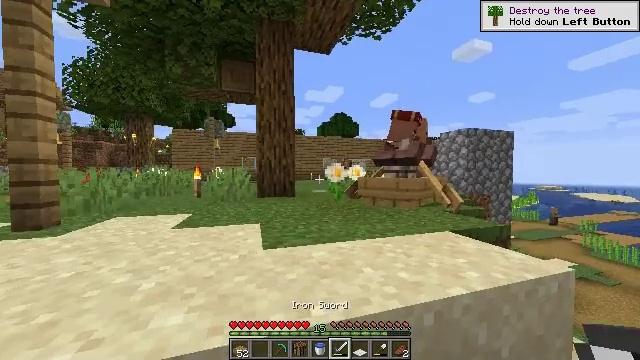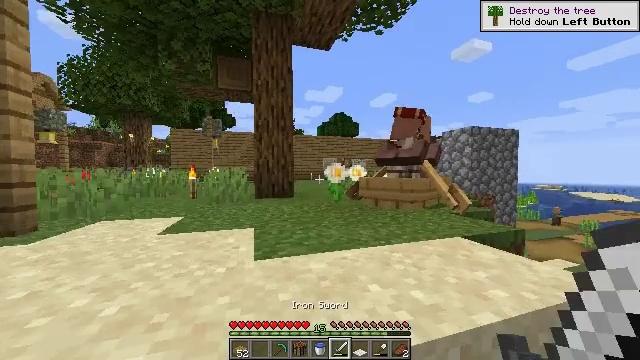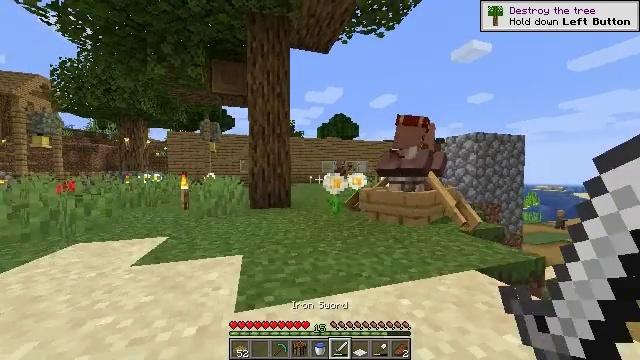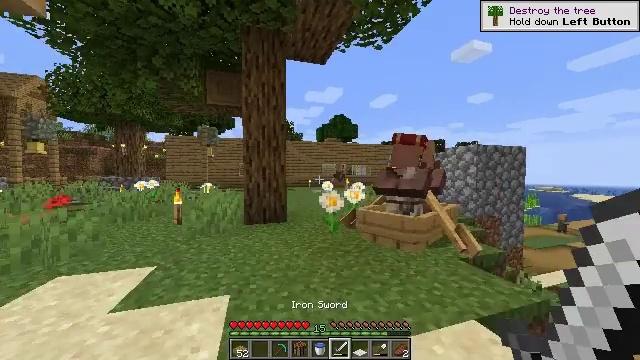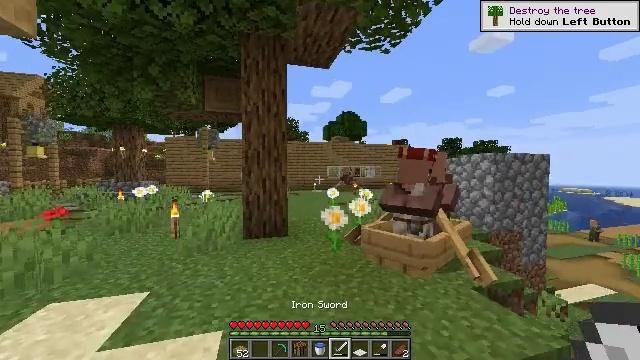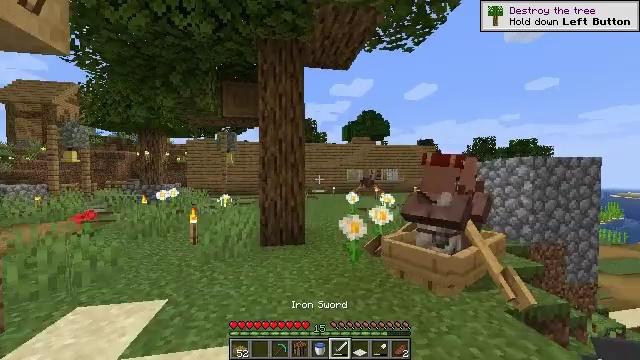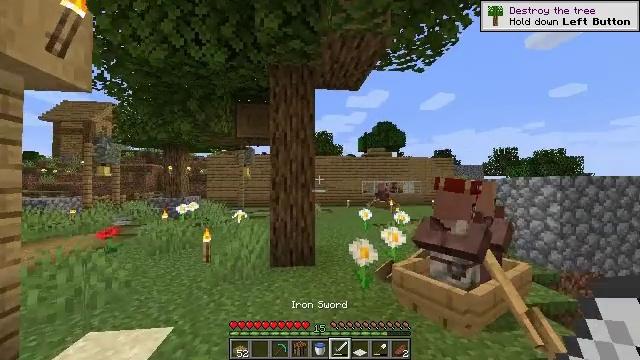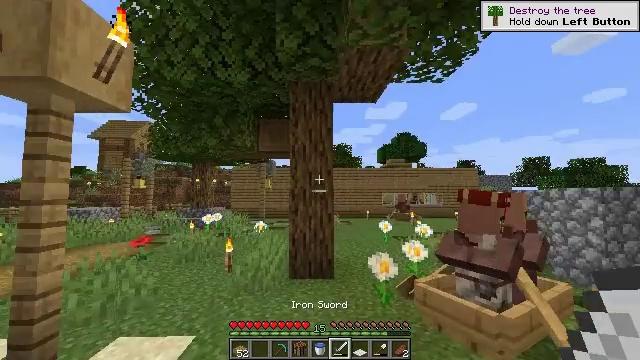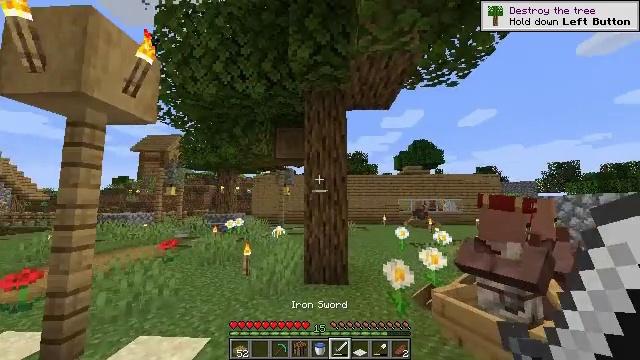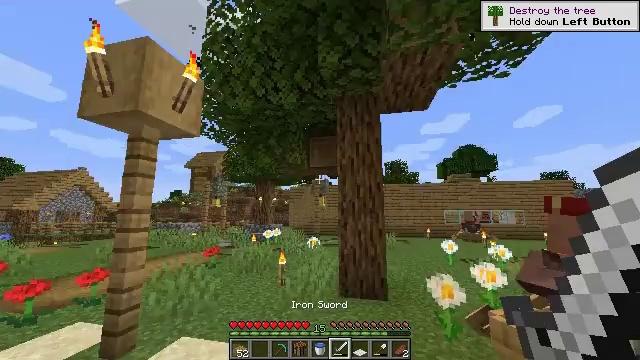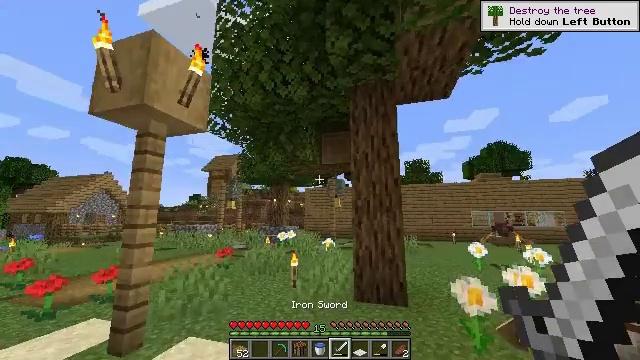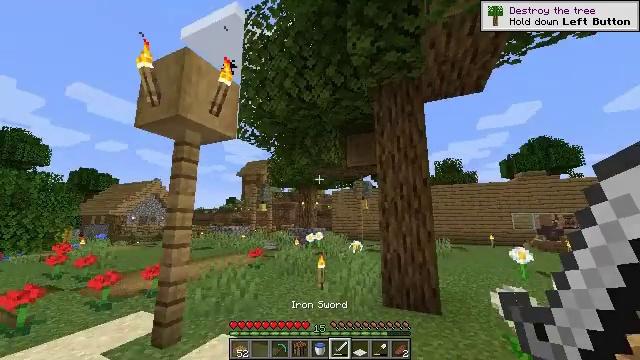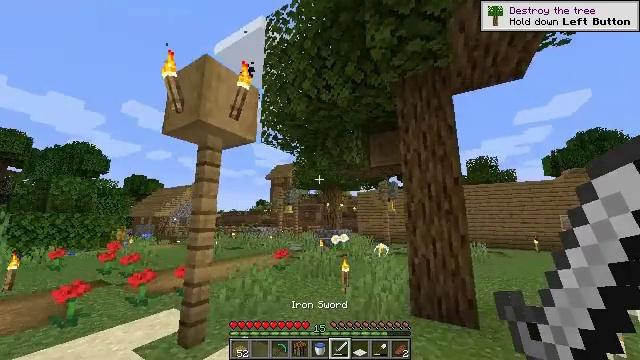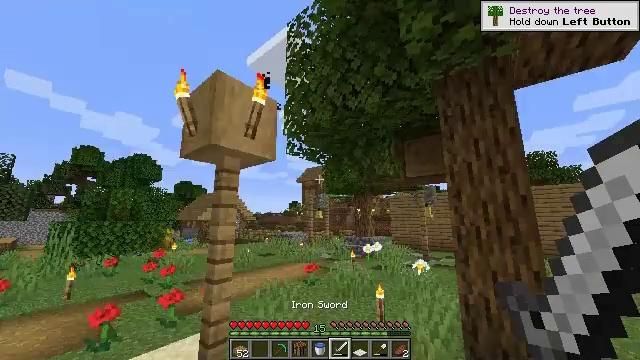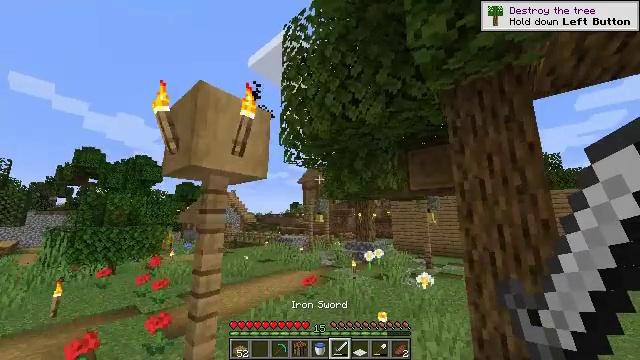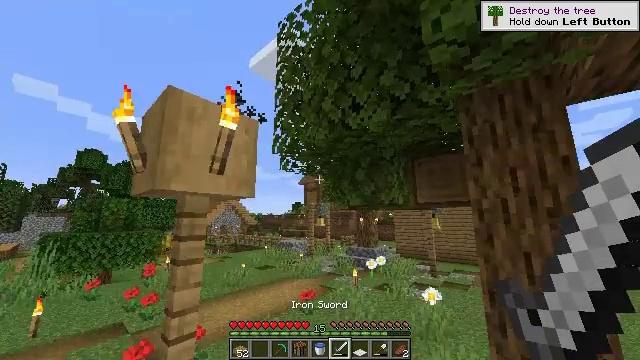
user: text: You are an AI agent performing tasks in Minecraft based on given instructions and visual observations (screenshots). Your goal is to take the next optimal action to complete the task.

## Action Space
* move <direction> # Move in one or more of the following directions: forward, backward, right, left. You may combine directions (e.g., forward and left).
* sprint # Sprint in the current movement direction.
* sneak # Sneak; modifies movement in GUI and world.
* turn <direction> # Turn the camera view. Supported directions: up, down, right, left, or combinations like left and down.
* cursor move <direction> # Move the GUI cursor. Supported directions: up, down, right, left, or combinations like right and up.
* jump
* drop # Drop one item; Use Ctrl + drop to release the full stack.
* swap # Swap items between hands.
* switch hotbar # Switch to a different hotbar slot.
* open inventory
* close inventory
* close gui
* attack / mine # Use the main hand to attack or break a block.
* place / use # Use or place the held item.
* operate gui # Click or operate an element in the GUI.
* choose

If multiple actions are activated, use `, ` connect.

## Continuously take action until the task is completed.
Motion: motion action
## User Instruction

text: Attack the oak planks to recycle it.
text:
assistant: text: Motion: move forward, sprint, jump
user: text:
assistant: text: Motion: move forward, sprint, jump
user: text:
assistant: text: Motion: move forward, sprint, jump
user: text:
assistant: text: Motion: move forward, sprint, turn left, jump
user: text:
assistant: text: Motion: move forward, sprint, turn left, jump
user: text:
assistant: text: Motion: move forward, sprint, turn left and up, jump
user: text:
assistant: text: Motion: move forward, sprint, turn left and up, jump
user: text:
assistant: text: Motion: move forward, sprint, turn left and up, jump
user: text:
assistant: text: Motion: move forward, sprint, turn left and up, jump
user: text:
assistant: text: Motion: move forward, sprint, turn left, jump
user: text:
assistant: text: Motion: move forward, sprint, turn left, jump
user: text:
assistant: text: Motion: move forward, sprint, turn left, jump
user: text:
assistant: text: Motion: move forward, sprint, turn left, jump
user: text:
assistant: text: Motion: move forward, sprint, jump
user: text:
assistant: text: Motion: move forward, sprint, jump
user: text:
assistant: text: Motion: move forward, sprint, turn left and down, jump
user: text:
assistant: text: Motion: move forward, sprint, turn left and down, jump
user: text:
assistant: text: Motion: move forward, sprint, turn left and down, jump
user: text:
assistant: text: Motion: move forward, sprint, turn down, jump
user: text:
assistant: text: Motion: move forward, sprint, turn down, jump
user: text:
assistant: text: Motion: move forward, sprint, turn down, jump
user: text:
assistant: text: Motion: move forward, sprint, turn down, jump
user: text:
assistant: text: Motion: move forward, sprint, jump
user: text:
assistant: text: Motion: move forward, sprint, jump
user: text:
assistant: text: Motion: move forward, sprint
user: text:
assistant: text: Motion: move forward, sprint
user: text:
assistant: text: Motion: move forward, sprint
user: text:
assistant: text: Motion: move forward, sprint, turn left
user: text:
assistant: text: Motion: move forward, sprint
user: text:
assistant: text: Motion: move forward, sprint, turn left and down